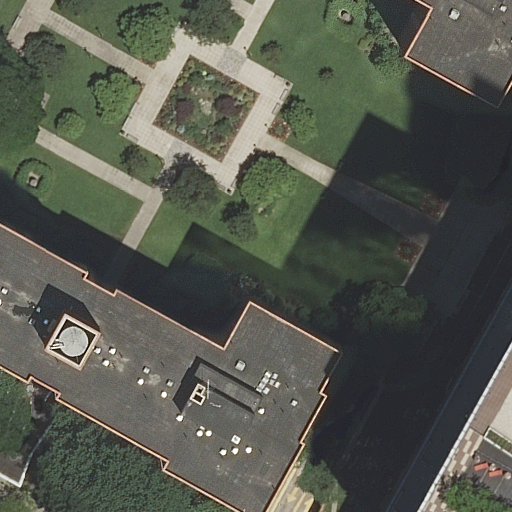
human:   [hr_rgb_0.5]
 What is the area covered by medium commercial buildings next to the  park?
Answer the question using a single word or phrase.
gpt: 0m2

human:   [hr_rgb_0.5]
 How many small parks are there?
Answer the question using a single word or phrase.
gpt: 0

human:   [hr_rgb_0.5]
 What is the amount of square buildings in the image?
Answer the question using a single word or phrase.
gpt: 0

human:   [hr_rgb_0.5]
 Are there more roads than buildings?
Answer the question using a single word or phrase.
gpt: yes

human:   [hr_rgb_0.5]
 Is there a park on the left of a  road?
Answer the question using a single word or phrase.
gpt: no

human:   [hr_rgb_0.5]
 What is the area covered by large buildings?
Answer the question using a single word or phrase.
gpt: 2541m2

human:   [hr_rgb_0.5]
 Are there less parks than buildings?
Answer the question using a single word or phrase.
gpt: yes

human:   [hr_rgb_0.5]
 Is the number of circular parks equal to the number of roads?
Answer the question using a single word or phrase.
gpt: no

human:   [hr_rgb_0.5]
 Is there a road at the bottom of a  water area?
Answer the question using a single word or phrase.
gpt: no

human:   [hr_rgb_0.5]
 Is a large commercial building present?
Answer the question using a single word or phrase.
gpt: no

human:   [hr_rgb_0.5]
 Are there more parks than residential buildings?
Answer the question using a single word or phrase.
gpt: no

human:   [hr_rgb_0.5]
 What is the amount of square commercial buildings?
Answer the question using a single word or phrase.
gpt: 0

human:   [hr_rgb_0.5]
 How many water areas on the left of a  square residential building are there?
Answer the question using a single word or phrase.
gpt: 0

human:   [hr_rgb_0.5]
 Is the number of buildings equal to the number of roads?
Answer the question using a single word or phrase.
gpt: no

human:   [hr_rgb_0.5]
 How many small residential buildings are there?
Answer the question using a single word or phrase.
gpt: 0

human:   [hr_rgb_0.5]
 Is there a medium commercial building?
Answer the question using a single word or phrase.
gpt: no

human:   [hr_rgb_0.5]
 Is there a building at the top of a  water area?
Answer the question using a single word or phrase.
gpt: no

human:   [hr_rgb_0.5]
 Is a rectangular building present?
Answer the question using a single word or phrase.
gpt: yes

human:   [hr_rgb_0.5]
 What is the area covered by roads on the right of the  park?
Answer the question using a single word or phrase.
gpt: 0m2

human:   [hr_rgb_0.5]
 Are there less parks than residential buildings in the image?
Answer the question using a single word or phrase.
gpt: yes

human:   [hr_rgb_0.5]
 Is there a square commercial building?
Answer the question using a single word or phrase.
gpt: no

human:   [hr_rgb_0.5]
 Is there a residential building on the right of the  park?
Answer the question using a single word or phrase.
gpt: yes

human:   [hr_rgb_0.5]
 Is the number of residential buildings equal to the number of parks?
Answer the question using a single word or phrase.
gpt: no

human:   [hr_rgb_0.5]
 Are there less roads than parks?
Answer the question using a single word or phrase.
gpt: no

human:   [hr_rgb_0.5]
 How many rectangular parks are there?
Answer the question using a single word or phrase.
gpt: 0

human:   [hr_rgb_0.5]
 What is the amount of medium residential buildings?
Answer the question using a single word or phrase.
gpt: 1

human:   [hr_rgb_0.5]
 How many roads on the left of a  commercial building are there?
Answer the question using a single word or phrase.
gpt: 0

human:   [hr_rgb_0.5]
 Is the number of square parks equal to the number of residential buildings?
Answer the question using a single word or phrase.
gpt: no

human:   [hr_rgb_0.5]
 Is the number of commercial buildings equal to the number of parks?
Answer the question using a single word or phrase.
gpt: no

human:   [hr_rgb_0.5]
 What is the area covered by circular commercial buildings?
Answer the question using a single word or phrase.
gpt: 0m2

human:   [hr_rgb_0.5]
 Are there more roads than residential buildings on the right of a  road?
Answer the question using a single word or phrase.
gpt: yes

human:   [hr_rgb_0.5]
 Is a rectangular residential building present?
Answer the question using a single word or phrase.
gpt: yes

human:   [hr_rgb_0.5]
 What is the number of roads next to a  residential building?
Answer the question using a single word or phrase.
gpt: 5

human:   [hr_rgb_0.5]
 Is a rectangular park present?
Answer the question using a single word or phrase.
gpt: no

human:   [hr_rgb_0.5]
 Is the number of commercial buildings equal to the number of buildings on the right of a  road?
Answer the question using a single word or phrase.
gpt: no

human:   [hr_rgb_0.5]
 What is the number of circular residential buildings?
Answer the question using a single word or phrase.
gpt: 0